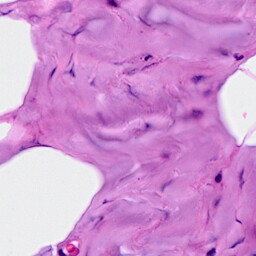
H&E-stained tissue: Breast